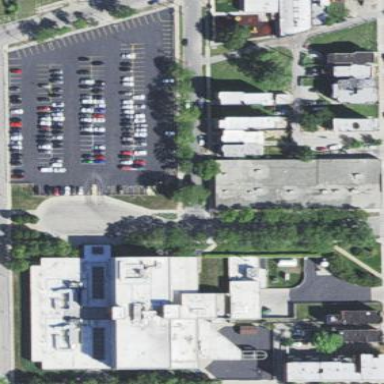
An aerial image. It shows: Healthcare facility identified as hospital.